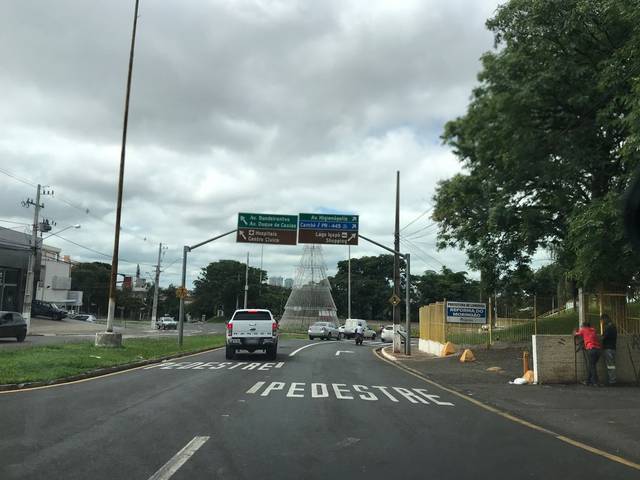
Region: Brazil
Coordinates: -23.321, -51.163